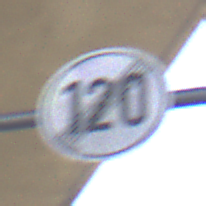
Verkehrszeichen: EndeGeschwindigkeit120
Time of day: Midday
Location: Roofed (Underpass)
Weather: Clear
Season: NotSpecified
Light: Natural